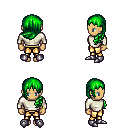
a pixel art fantasy rpg character, female body template, human, tanned skin, white long-sleeve shirt, gold greaves, green left-swept hairstyle, bracelets, metal boots, four views (front, back, left, right), 2x2 character sprite sheet, small pixel art, hard edges, no anti-aliasing